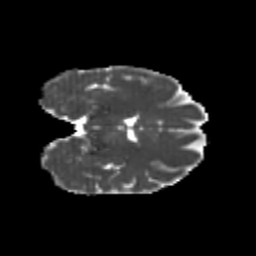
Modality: MD
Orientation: coronal
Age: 20
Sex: female
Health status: healthy
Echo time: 0.074 s